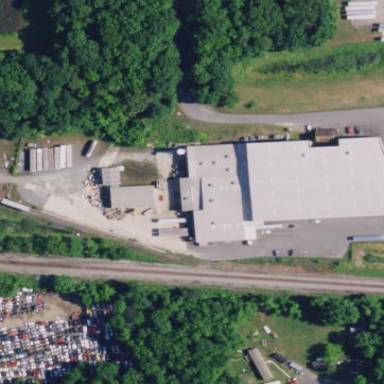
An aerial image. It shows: Commercial building.